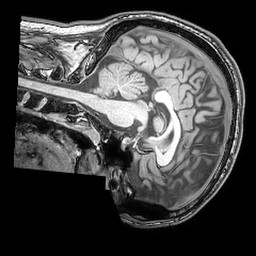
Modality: T1w
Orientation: sagittal
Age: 27
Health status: ill
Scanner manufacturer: philips
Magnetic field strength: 3 T
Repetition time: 0.007 s
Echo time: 0.003501 s